Interaction volume radius: 5 \u00c5
Interaction volume height: 15 \u00c5
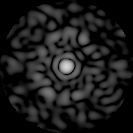
Disorder parameter: 0.8065